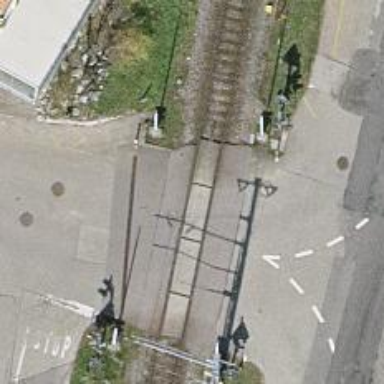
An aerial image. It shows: Level crossing with lights. The barriers at the crossing are of double half type.